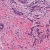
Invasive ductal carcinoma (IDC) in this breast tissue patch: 1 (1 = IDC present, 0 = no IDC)